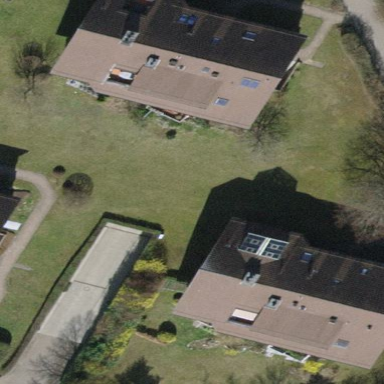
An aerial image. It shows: Gabled roof adorns the apartments building.